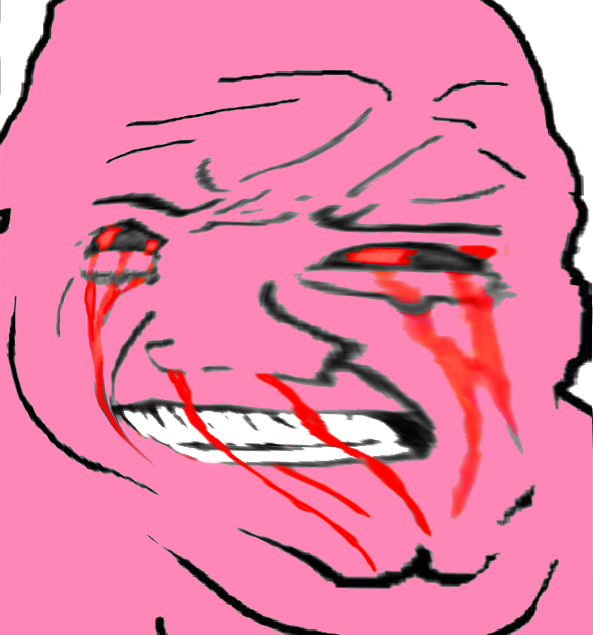
Label: 5_Rage